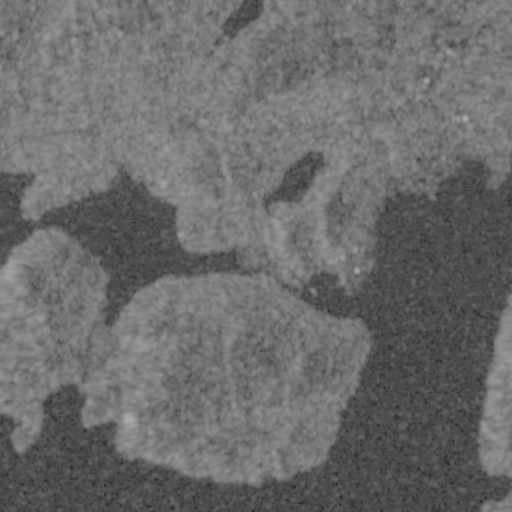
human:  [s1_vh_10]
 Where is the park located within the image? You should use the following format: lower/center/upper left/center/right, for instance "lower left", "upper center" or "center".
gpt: The park is located in the upper right of the image.
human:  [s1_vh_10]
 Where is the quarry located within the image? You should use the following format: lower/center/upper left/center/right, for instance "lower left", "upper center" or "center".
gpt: The quarry is located in the upper right of the image.
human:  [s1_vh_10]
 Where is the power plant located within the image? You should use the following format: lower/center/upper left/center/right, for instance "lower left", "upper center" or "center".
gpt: There is no power plant in the image.

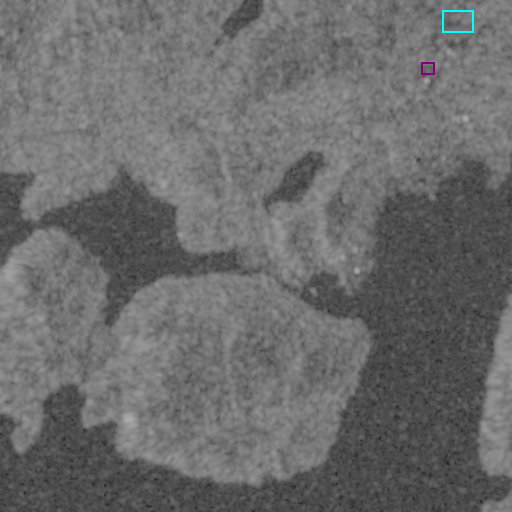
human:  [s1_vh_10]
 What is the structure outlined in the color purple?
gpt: The structure outlined in purple is a park.
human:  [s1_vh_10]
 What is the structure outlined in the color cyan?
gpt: The structure outlined in cyan is a quarry.
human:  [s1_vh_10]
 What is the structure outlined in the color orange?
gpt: There is no orange outline.